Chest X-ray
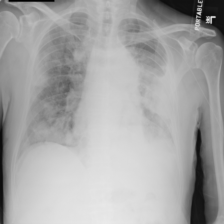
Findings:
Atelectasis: positive
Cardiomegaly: negative
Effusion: positive
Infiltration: negative
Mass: positive
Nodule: negative
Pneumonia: negative
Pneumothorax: negative
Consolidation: negative
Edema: negative
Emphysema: negative
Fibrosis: negative
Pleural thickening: negative
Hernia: negative